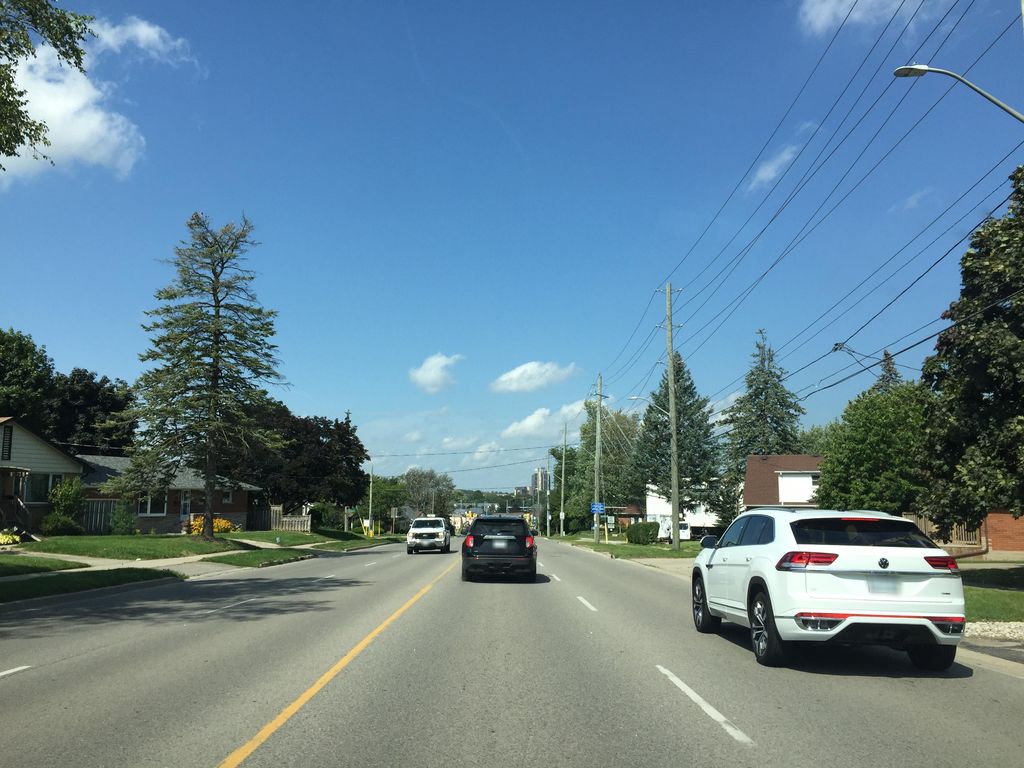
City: kitchener-waterloo